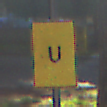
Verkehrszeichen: AnkuendigungOderFortsetzungUmleitungOhnePfeilsymbol
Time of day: MorningAfternoon
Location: Outdoor (Suburban)
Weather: Clear
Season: NotSpecified
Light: Natural